Field crop: maize
Growth stage: 1
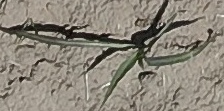
Species: sorghum